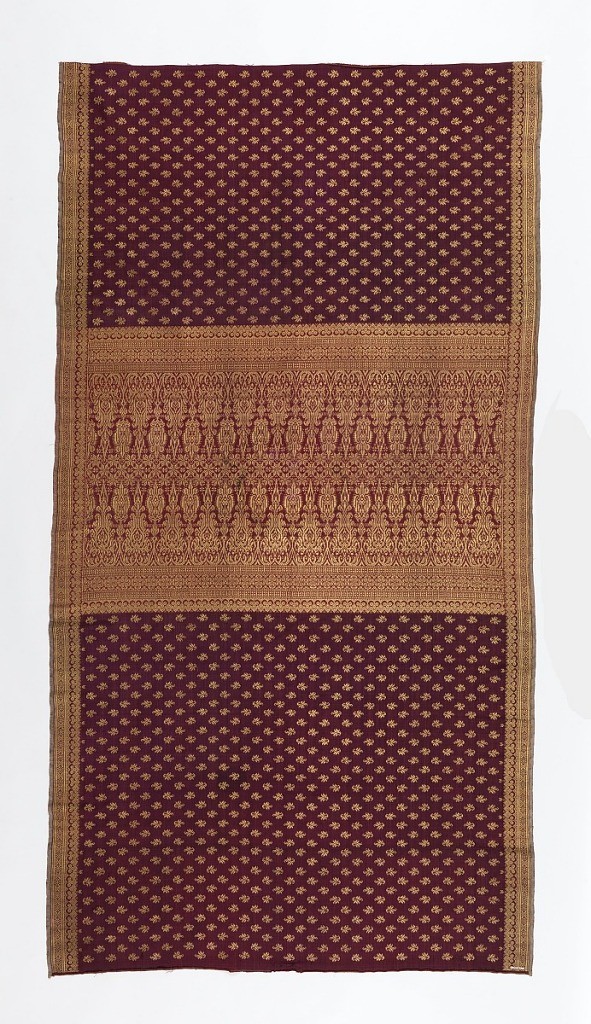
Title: Sarong (kain songket)
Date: early 19th century
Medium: silk, metallic threads Technique: plain weave with discontinuous supplementary weft patterning (brocaded)
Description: Brocaded sarong (kain songket) with a maroon silk warp and purple silk weft, brocaded with an all-over repeating leaf pattern in gold thread. Geometric borders brocaded in gold and a wide center band heavily brocaded in gold in the stylized "lawi ayam" or 'cockerel's tail feathers' motif.